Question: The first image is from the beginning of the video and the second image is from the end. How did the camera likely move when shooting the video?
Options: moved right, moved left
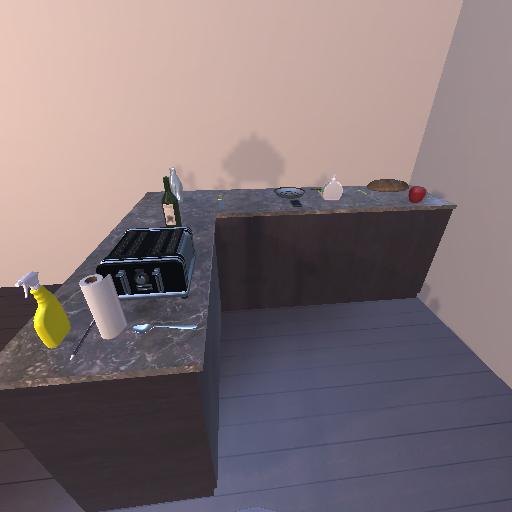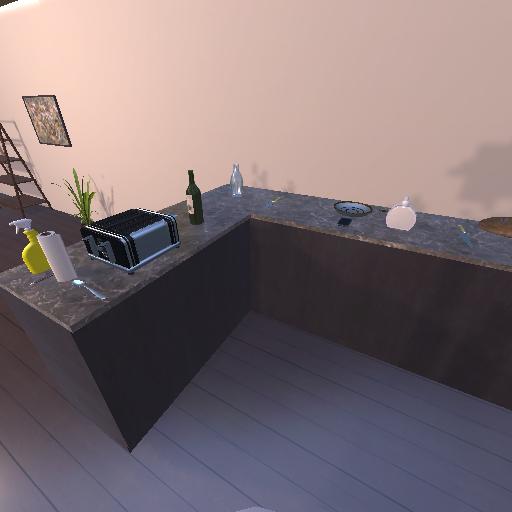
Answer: moved right